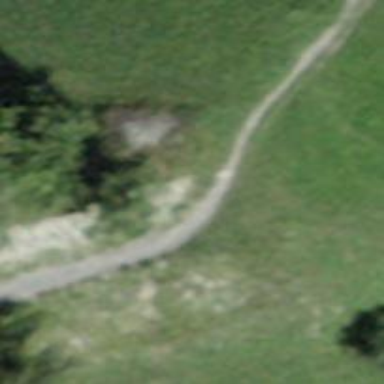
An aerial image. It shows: Gravel path.